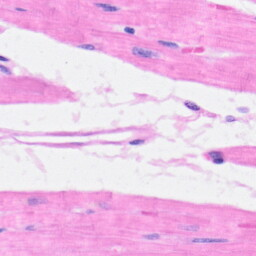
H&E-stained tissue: Heart